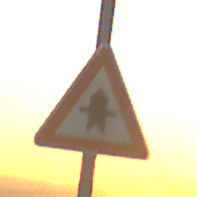
Verkehrszeichen: Vorfahrt
Umgebung: Outdoor, RoadRail
Tageszeit: SunriseSunset
Wetter: PartlyCloudy
Licht: Natural
Jahreszeit: NotSpecified
Kontrast: HighContrast